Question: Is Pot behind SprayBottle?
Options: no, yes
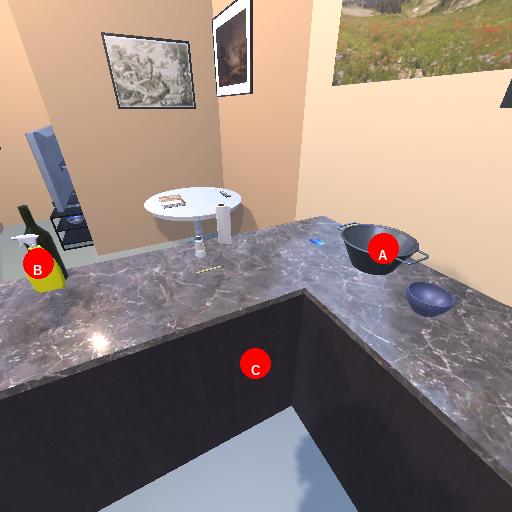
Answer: no